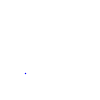
Particle: proton